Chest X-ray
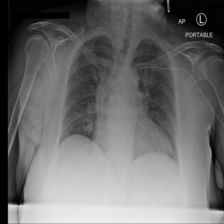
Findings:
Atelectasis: negative
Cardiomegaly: negative
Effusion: negative
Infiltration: negative
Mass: negative
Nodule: negative
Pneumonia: negative
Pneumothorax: negative
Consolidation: negative
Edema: negative
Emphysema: negative
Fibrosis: negative
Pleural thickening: negative
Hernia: negative